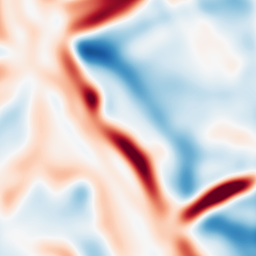
Category: multiscale
Decomposition family: log
Decomposition parameters: sigma: 10
Upsampling method: sinc_blackman
Upsampling parameters: scale: 4
kernel_size: 16
Upsampling scale: 4